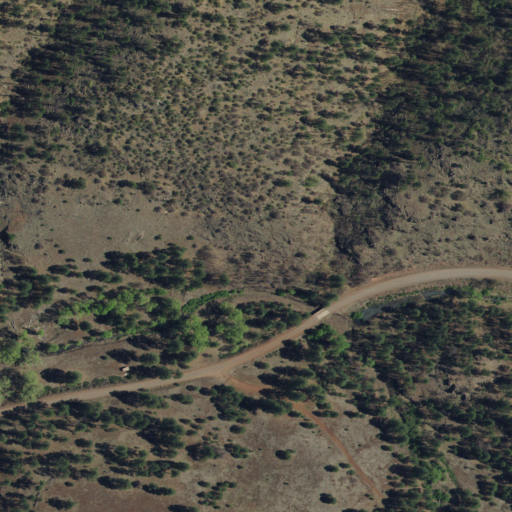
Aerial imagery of valley in New Mexico named Beaverdam Canyon containing evergreen forest and shrub